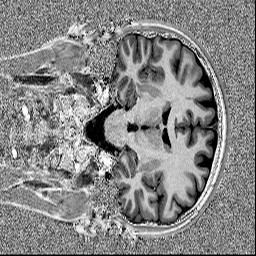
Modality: MP2RAGE
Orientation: coronal
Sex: male